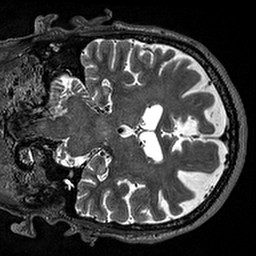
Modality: T2w
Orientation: coronal
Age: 80
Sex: male
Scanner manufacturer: siemens
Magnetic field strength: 3 T
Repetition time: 3.2 s
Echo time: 0.567 s